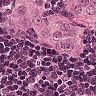
Metastatic tissue present: yes